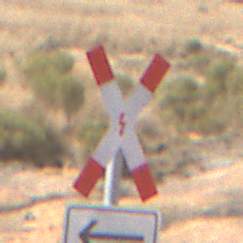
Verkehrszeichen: Andreaskreuz
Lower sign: RichtungsangabeDurchPfeile1
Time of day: Midday
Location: Outdoor (Nature)
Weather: PartlyCloudy
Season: NotSpecified
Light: Natural